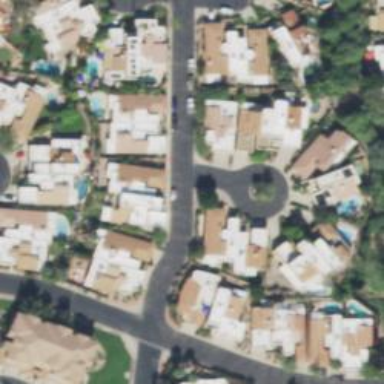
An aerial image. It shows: Residential road with asphalt surface.